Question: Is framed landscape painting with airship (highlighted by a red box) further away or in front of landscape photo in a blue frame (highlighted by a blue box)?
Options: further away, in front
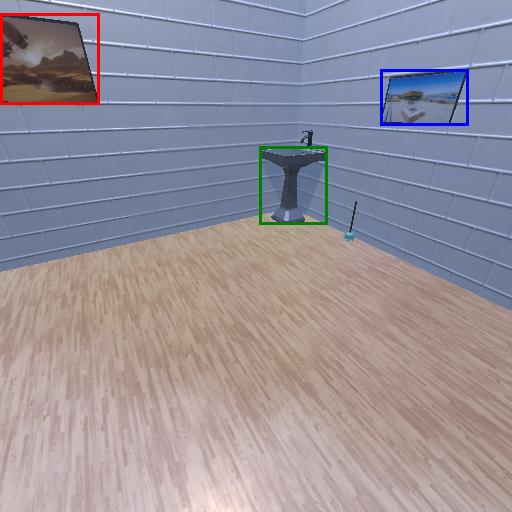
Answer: further away